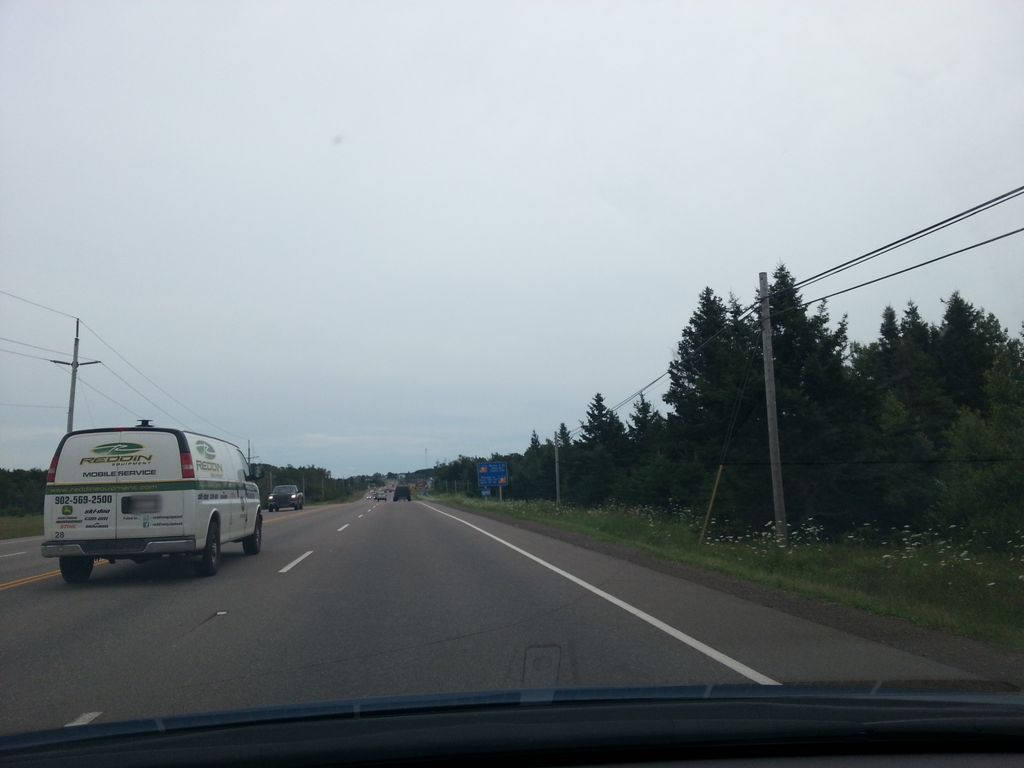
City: charlottetown